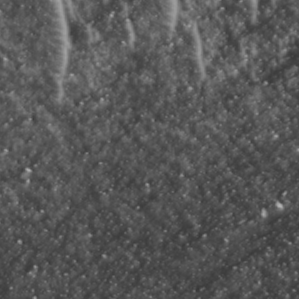
Label: non_frost